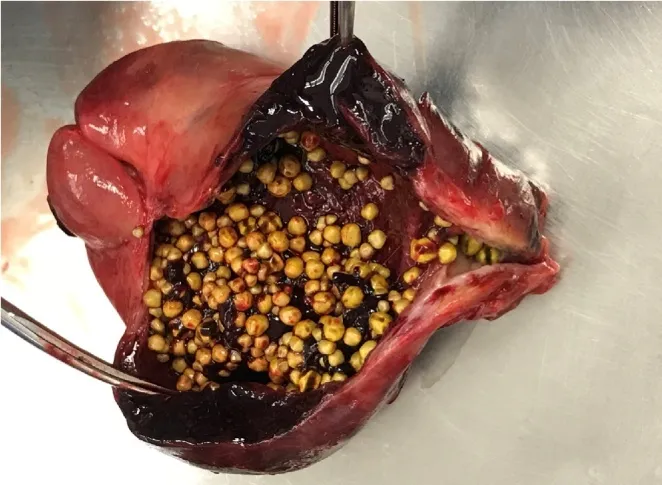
Gallbladder showing multiple cholelithiasis, thickened and necrotic wall with hemorrhage.
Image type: medical_photograph (other_medical_photograph)